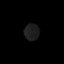
Tissue: lung
Cell type: T cells
Senescence score: 0.1741
Nuclear area (px): 243
Mean DAPI intensity: 29.329